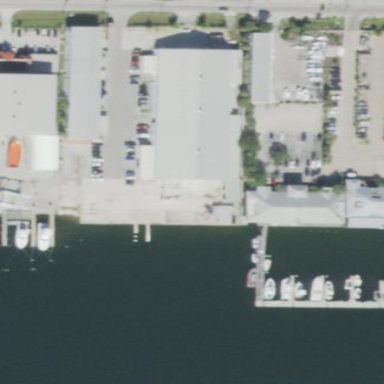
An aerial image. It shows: Boatyard with building.